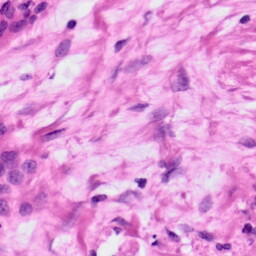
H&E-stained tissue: Ovarian